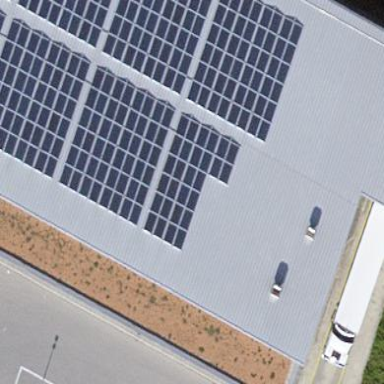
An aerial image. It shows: Small solar photovoltaic panel used as generator to produce electricity.